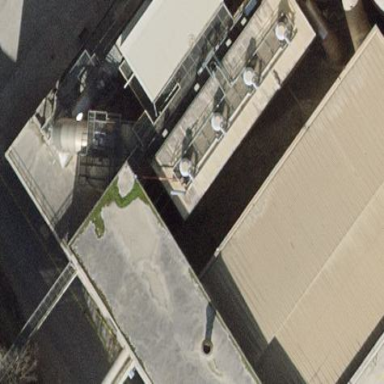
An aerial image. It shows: Industrial building.